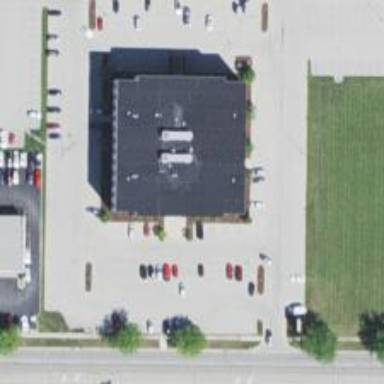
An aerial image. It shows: Healthcare clinic.